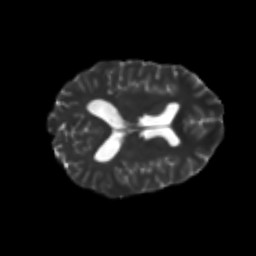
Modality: T2w
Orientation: axial
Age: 23
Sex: female
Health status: healthy
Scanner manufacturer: philips
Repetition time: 7.388 s
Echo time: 0.08599 s